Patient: sex M, age 30
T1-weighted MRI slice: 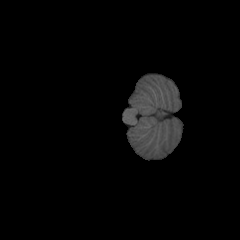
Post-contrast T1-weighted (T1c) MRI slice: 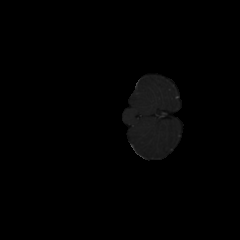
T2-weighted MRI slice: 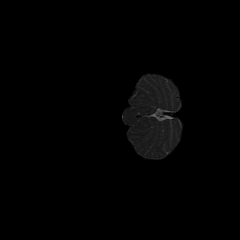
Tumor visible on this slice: no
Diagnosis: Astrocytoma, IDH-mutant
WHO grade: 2